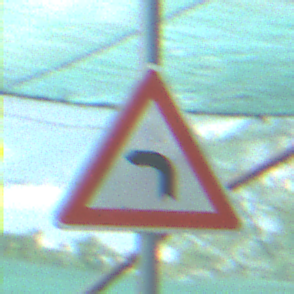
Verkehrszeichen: KurveLinks
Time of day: MorningAfternoon
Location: Roofed (Special)
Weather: PartlyCloudy
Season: NotSpecified
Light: Natural